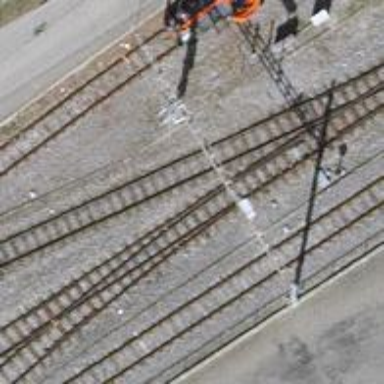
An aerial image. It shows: Narrow-gauge railway with 1 track. The tracks are electrified with contact line.